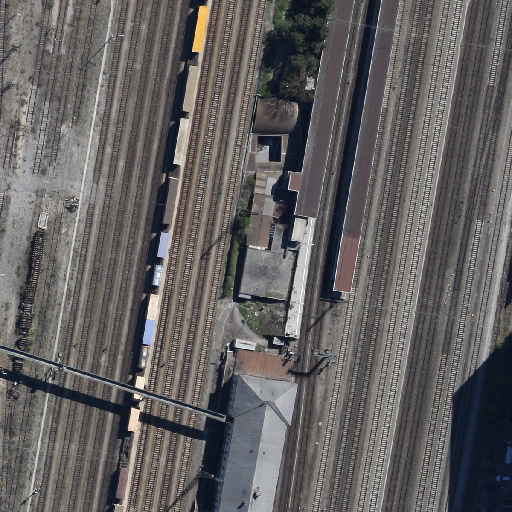
Referring expression: impervious surface